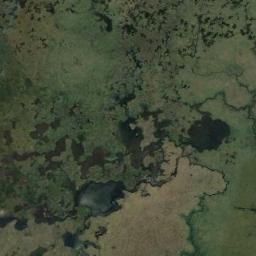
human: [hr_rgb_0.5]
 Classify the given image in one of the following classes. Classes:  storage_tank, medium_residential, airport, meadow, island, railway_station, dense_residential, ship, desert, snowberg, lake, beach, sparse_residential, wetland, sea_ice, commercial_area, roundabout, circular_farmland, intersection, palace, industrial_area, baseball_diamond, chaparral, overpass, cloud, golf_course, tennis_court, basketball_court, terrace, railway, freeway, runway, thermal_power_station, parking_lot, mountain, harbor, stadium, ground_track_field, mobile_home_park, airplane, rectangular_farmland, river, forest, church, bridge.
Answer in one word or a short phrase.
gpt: wetland